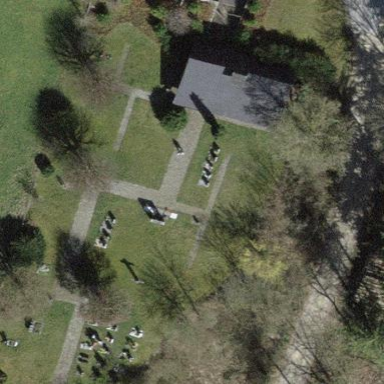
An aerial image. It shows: Cemetery.